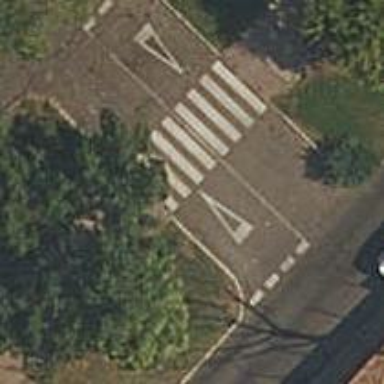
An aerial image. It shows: Zebra crossing on the road.